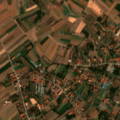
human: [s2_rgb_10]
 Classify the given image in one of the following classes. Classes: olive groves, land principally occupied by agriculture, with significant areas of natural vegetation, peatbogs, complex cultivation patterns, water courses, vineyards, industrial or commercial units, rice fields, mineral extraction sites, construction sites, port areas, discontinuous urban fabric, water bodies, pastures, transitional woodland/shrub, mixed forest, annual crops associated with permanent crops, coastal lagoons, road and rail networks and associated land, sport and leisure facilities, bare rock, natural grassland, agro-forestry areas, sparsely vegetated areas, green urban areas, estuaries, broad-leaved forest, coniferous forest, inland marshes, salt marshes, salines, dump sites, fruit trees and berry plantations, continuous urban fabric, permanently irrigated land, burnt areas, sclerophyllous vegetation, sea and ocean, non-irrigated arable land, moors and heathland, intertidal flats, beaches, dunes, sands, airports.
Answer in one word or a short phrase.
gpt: discontinuous urban fabric, non-irrigated arable land, complex cultivation patterns